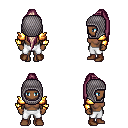
a pixel art fantasy rpg character, female body template, human, dark skin, gold arm armor, white pants, white blonde extra-long topknot hairstyle, chain hood, brown shoes, four views (front, back, left, right), 2x2 character sprite sheet, small pixel art, hard edges, no anti-aliasing